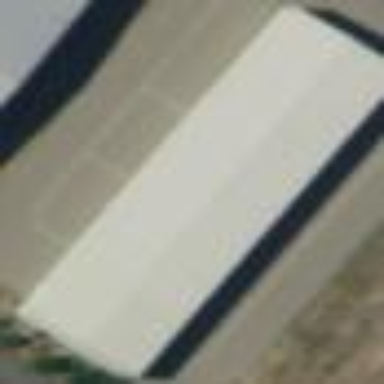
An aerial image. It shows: Hangar building at the airport.